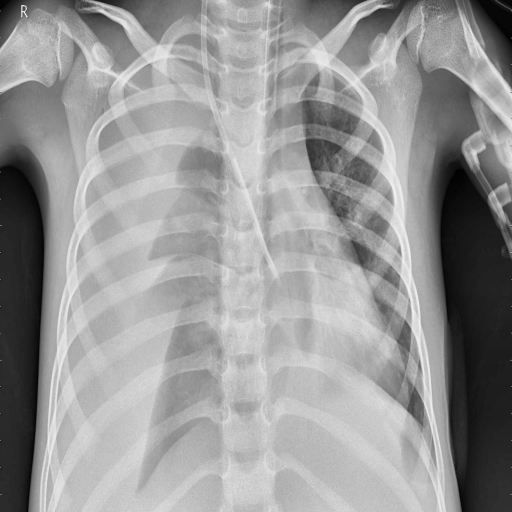
Finding: PNEUMONIA